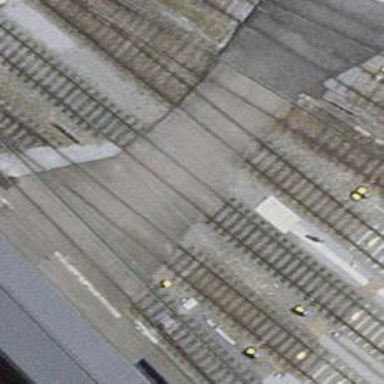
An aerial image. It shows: Railway level crossing.